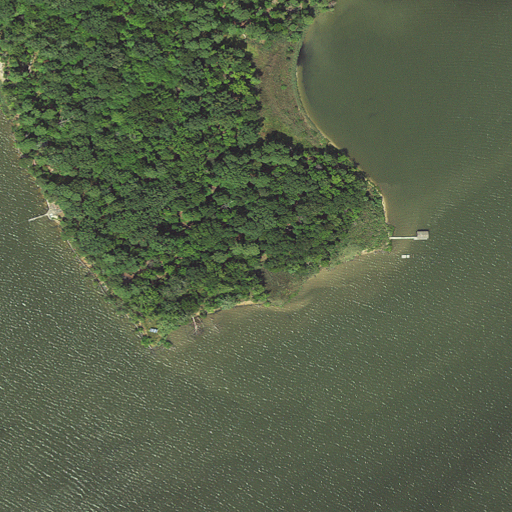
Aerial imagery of cape in Maryland named Long Point containing open water, woody wetlands, mixed forest, herbaceous wetlands, and deciduous forest